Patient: sex M, age 57
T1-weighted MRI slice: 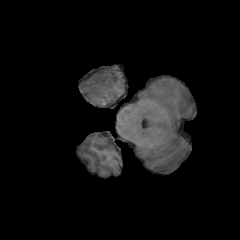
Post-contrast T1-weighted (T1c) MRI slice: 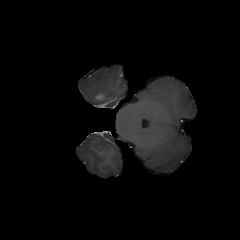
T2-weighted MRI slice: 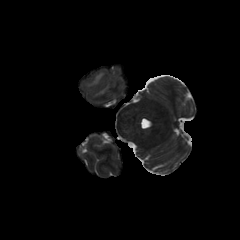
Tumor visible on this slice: yes
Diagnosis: Glioblastoma, IDH-wildtype
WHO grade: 4